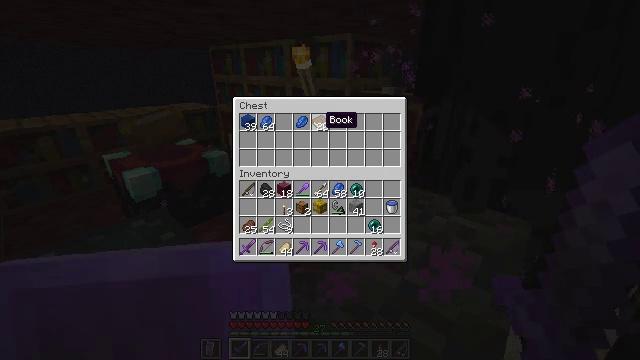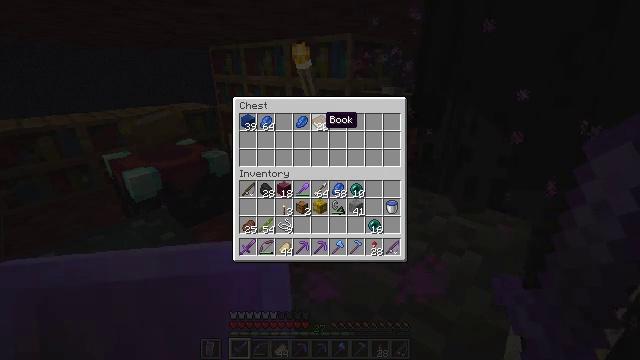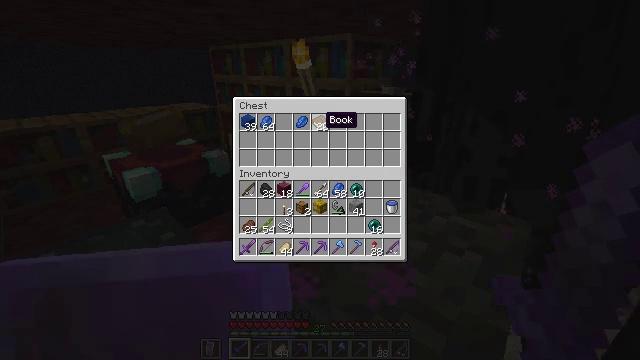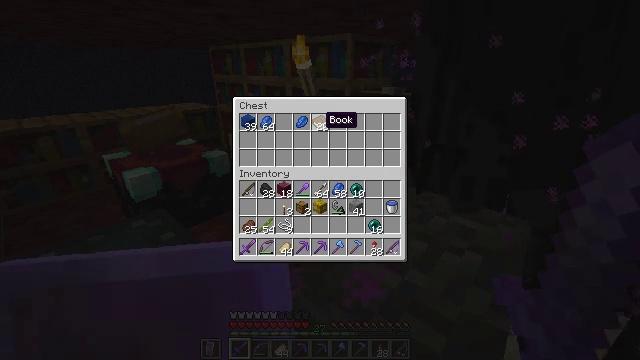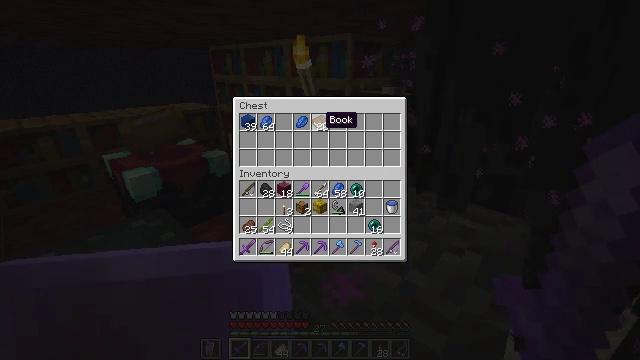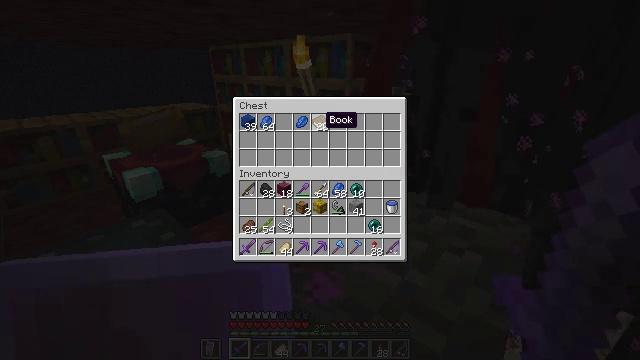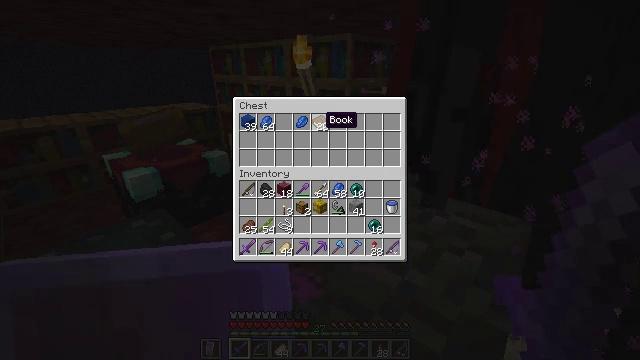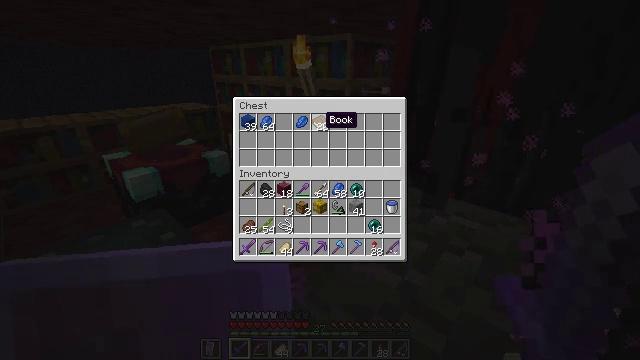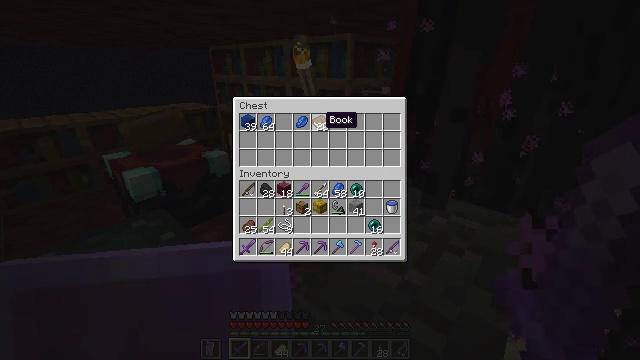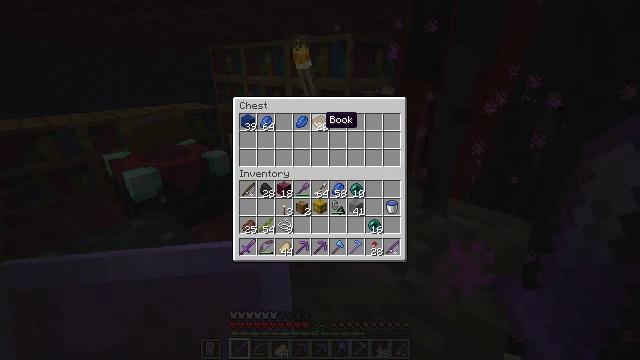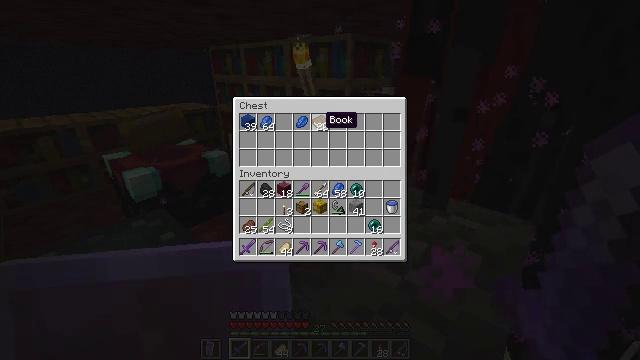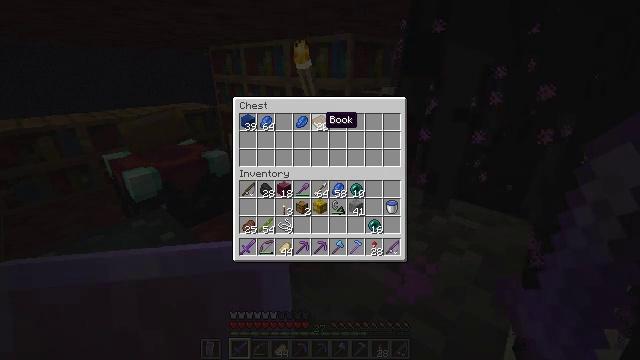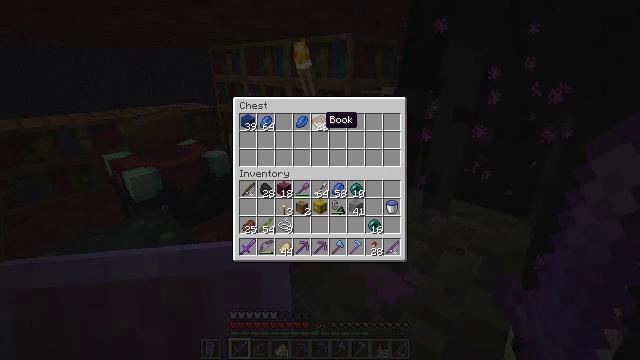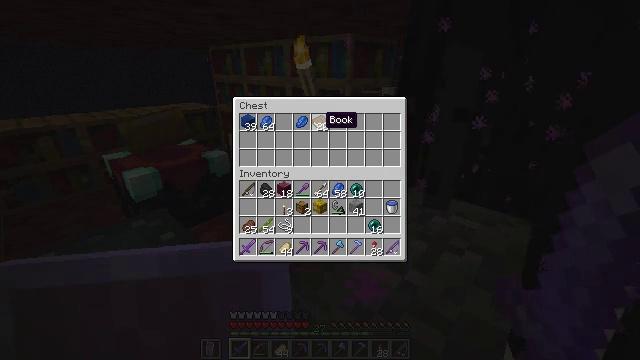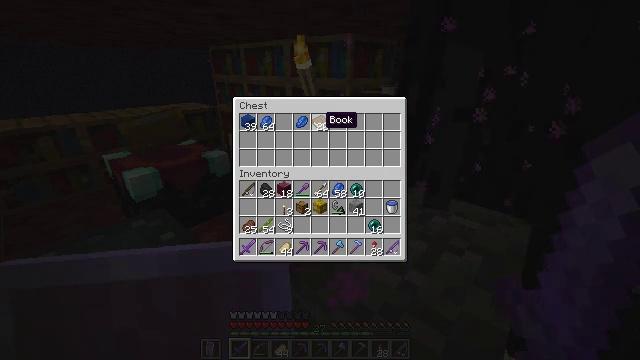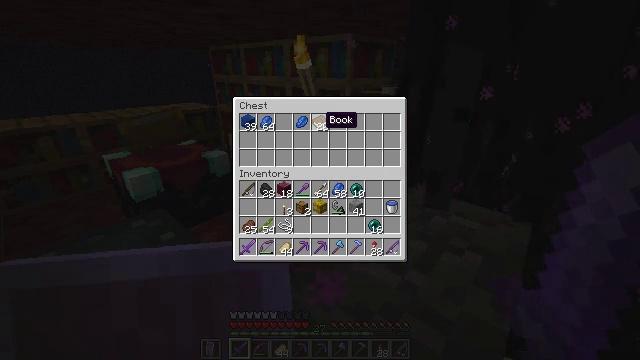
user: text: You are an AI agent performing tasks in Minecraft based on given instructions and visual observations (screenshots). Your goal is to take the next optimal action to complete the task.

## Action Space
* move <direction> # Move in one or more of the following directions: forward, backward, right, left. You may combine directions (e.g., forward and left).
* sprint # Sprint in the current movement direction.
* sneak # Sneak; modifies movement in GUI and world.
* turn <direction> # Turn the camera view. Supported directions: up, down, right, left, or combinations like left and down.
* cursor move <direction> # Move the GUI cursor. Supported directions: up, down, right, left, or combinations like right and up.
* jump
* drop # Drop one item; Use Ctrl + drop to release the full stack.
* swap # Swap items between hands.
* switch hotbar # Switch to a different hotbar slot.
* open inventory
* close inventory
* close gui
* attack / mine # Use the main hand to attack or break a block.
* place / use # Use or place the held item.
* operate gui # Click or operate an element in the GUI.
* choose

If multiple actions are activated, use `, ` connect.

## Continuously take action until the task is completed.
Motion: motion action
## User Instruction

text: Grab the white shulker box for your inventory.
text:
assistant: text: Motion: no_op
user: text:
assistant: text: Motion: no_op
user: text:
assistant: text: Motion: no_op
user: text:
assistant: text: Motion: no_op
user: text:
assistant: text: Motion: no_op
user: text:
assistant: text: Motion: no_op
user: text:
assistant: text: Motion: no_op
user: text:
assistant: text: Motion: no_op
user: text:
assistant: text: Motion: no_op
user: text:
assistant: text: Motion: no_op
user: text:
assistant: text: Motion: no_op
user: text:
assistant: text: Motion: no_op
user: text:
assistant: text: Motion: no_op
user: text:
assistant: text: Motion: no_op
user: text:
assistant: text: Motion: no_op
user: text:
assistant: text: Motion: no_op
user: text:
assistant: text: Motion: no_op
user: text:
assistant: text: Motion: no_op
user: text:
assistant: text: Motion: no_op
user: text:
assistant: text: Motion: no_op
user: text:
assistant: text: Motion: no_op
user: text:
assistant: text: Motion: no_op
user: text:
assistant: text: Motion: no_op
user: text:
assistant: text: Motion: no_op
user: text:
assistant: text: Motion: no_op
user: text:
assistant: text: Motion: no_op
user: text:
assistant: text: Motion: no_op
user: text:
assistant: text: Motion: no_op
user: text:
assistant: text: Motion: no_op
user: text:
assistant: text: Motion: no_op